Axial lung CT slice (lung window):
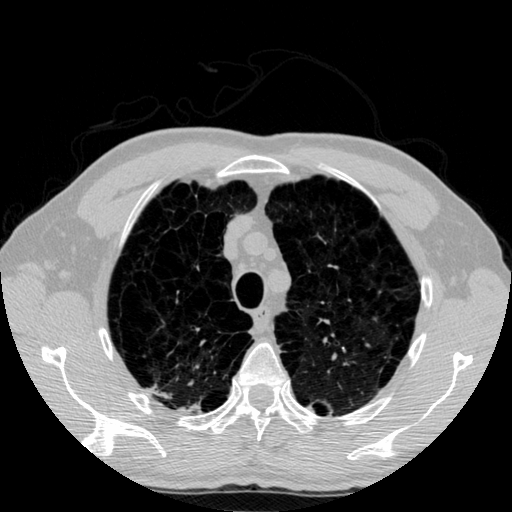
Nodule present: no